Question: i'm trying to get the preferred language set on the device as following:
'''
navigator.globalization.getPreferredLanguage(
function (language) {
alert('language: ' + language.value + '
');
},
function () {
alert('nope');
}
);
'''
And when I click on emulator i'm getting this pop-up:

I installed the cordova plug-in to use globalization:
'''
cordova plugin add org.apache.cordova.globalization
'''
And I also added this line on the config.xml:
'''
<plugin name="Globalization" value="org.apache.cordova.Globalization" />
'''
I tested on the device and it's working.
Btw, I'm using cordova 3.5 version but when i launch the intel xdk emulator it shows 2.9 version. Maybe that's causing this problem? I'm also using Storage plugin for sql queries and it's working fine!
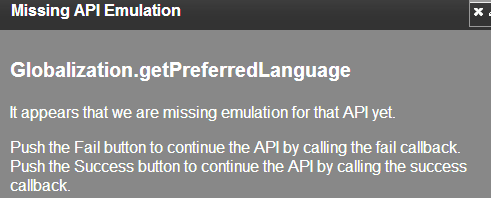
Answer: Cordova plugins generally consist of two parts: 1) JavaScript API and 2) underlying native code that is specific to the target platform (e.g., Java code for Android, Objective C code for iOS, etc.) The Intel XDK emulator is a simulator that simulates that native part, but only in a very generic way and only for a select number of Cordova APIs. For any APIs that it does not have an underlying "native simulation" it provides this message so you can at least exercise code. It doesn't actually simulate the underlying functionality, but it does allow you to trace through those parts of your code.
Ultimately, you need to run it on a real device with a real build, as you discovered.
Also, the APIs that the XDK emulator knows about, at this time, are the 2.9.0 APIs. It is being modified to support 3.x APIs in a future release. BTW, the emulator in the XDK is a customized implementation of the Ripple emulator.